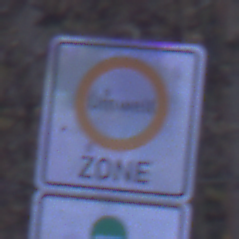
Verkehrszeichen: BeginnUmweltzone
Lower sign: FreistellungVomVerkehrsverbot3
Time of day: Night
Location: Outdoor (Suburban)
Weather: PartlyCloudy
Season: NotSpecified
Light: Artificial